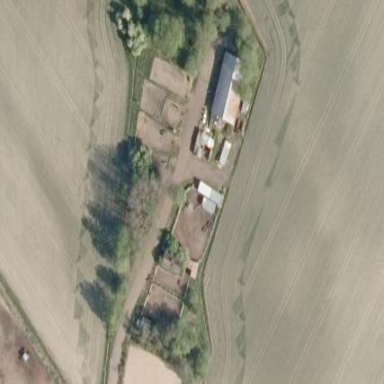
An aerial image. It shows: Farmyard area.